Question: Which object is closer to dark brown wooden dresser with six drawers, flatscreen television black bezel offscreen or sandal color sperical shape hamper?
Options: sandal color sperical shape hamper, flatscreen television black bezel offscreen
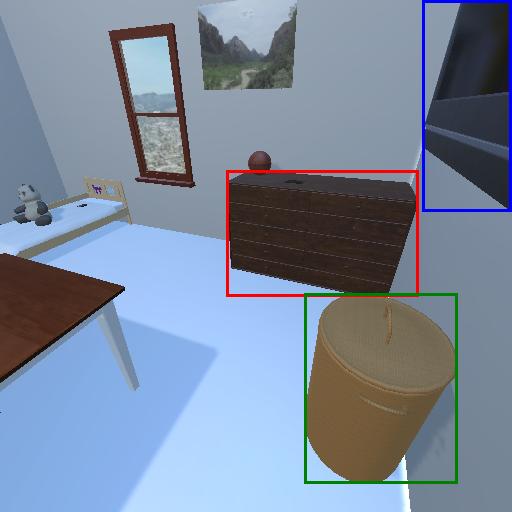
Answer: sandal color sperical shape hamper